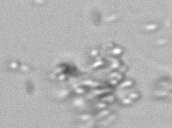
Label: Phaeocystis_debris